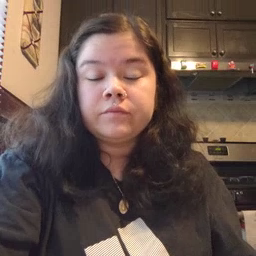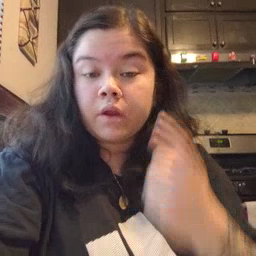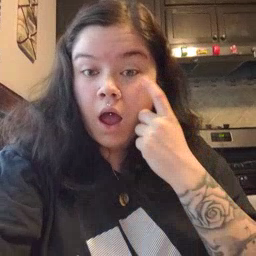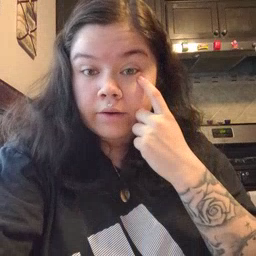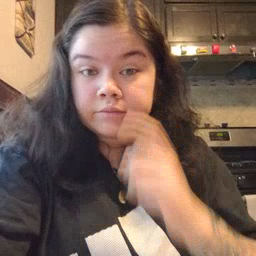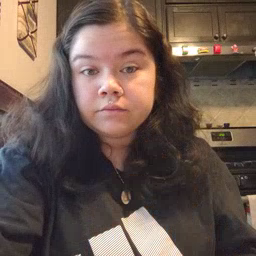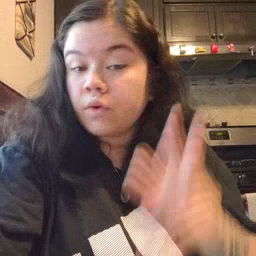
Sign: eye